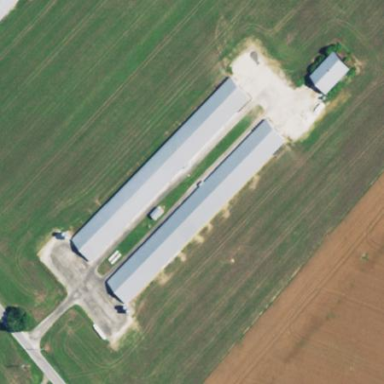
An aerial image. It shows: Farmyard area.